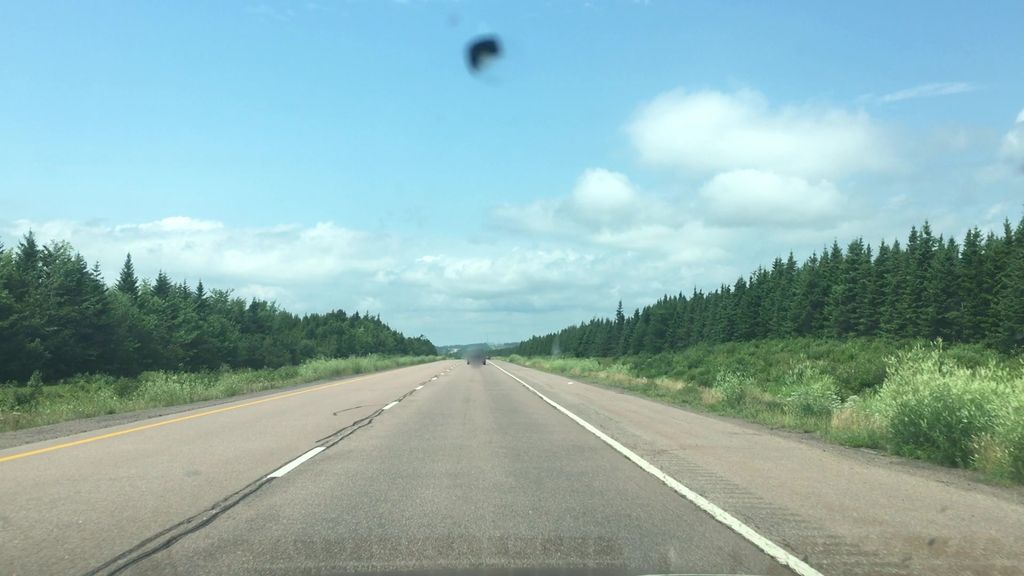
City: charlottetown